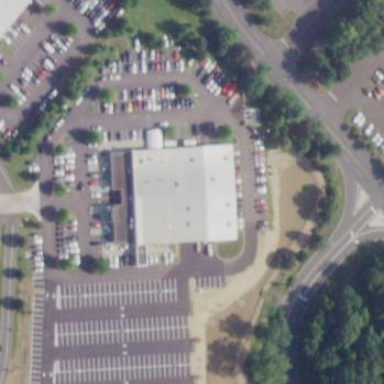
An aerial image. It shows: Building housing car repair shop.